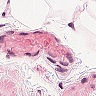
Metastatic tissue present: no